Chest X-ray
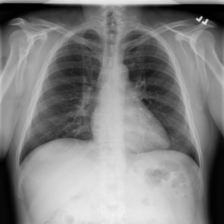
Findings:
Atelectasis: negative
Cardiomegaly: negative
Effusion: negative
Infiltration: negative
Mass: negative
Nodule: negative
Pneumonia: negative
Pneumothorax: negative
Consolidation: negative
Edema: negative
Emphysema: negative
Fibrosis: negative
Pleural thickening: negative
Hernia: negative